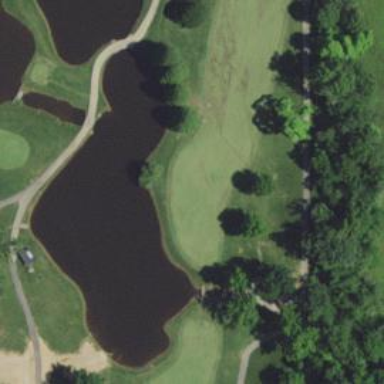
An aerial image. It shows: View of golf hole.